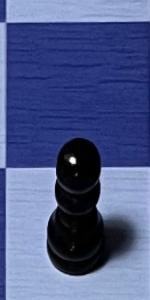
Label: Pawn_Black